Interaction volume radius: 10 \u00c5
Interaction volume height: 35 \u00c5
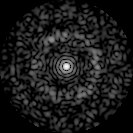
Disorder parameter: 0.8392